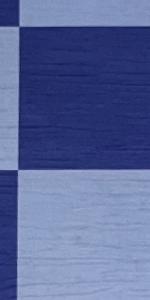
Label: Empty